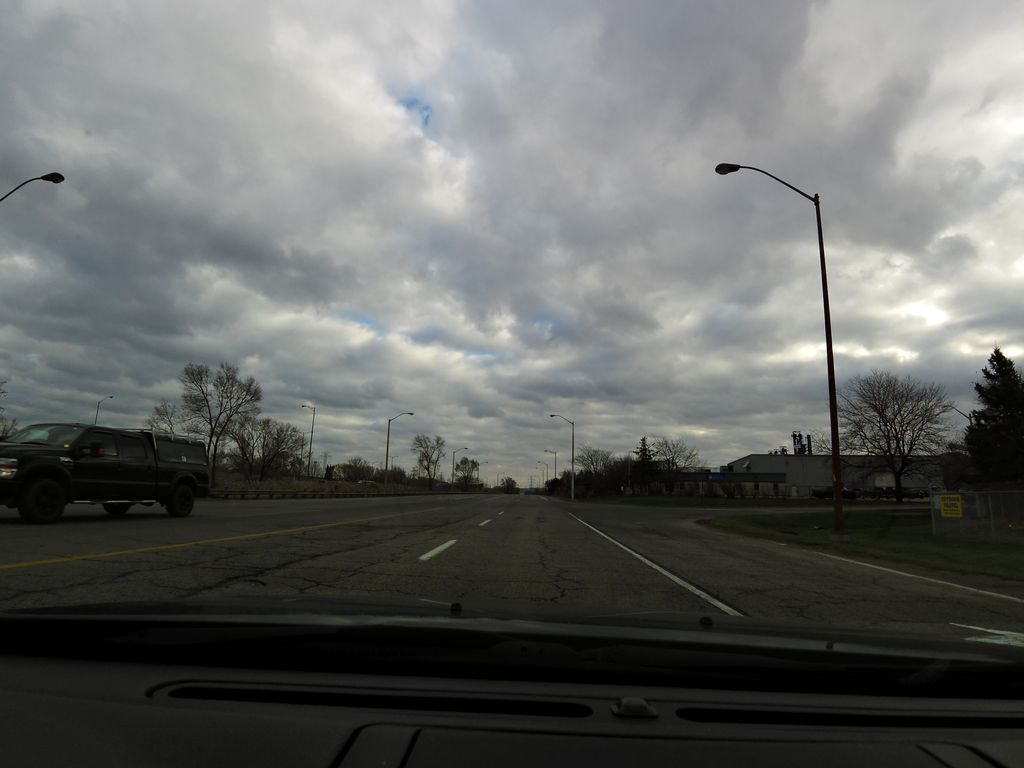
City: hamilton